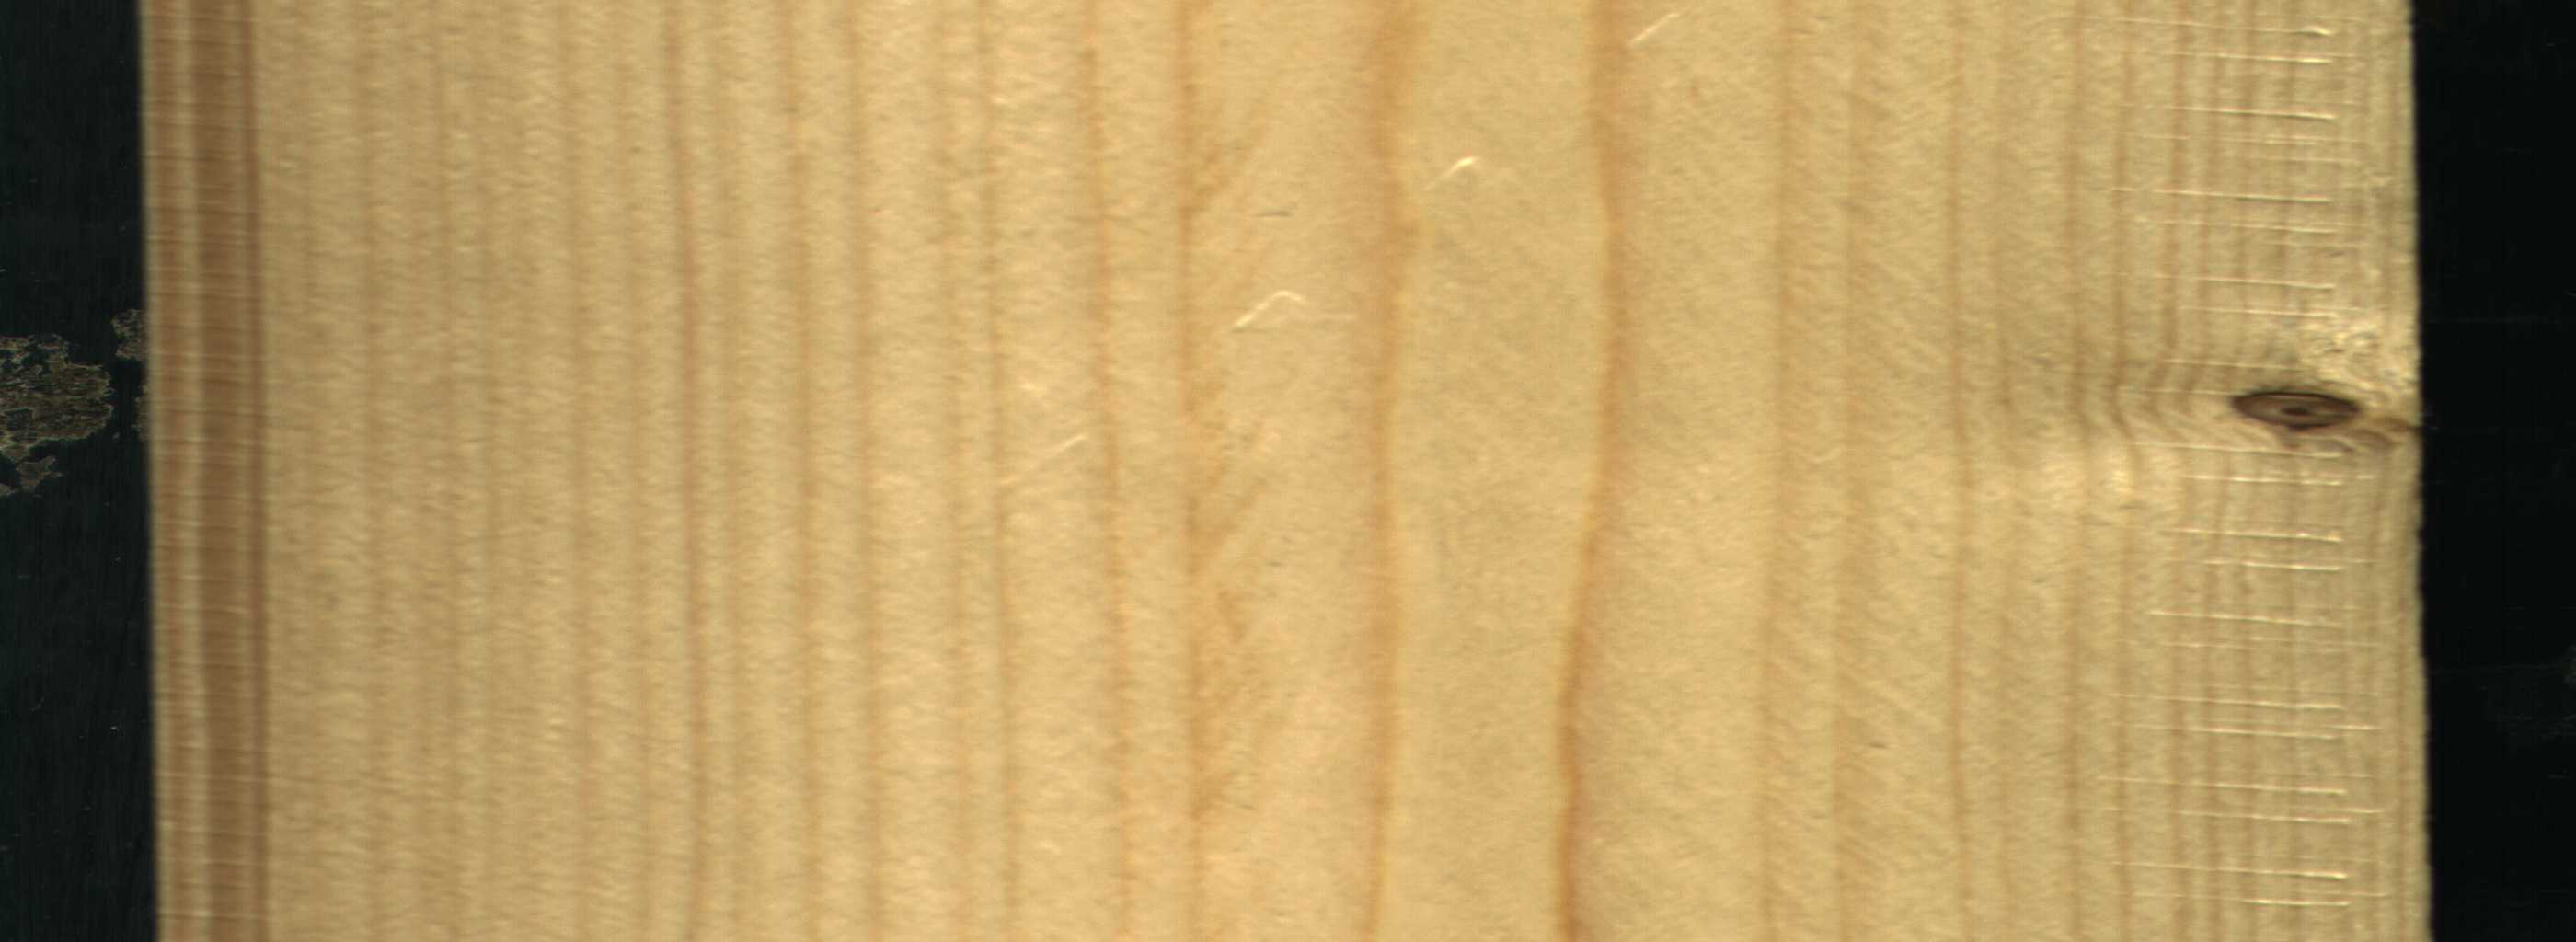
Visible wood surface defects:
Quartzity
Dead_Knot